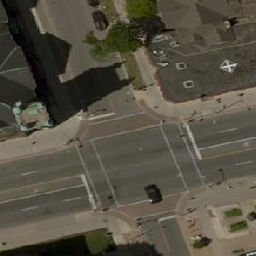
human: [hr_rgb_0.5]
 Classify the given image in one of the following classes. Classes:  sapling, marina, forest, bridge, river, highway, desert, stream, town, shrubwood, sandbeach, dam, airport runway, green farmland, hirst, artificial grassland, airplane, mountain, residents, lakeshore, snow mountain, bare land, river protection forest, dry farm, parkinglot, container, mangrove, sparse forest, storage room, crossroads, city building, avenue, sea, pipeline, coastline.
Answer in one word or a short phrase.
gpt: crossroads